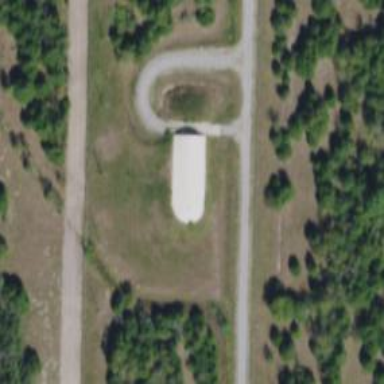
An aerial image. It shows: Military bunker for protection and defense.